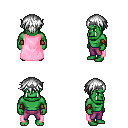
a pixel art fantasy rpg character, male body template, orc, green skin, pink cape, magenta pants, white short bangs hairstyle, iron tiara, cloth bracers, four views (front, back, left, right), 2x2 character sprite sheet, small pixel art, hard edges, no anti-aliasing